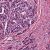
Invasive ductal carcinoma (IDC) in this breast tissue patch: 1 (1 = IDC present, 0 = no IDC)